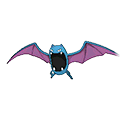
Pok\u00e9mon: golbat